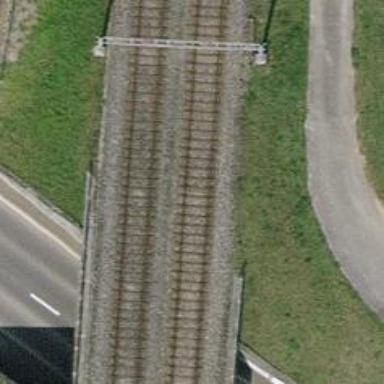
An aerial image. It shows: Railway bridge with electrified contact line. There is one track on the bridge.